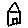
Label: house